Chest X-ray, AP view. Patient: 18 years old, sex F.
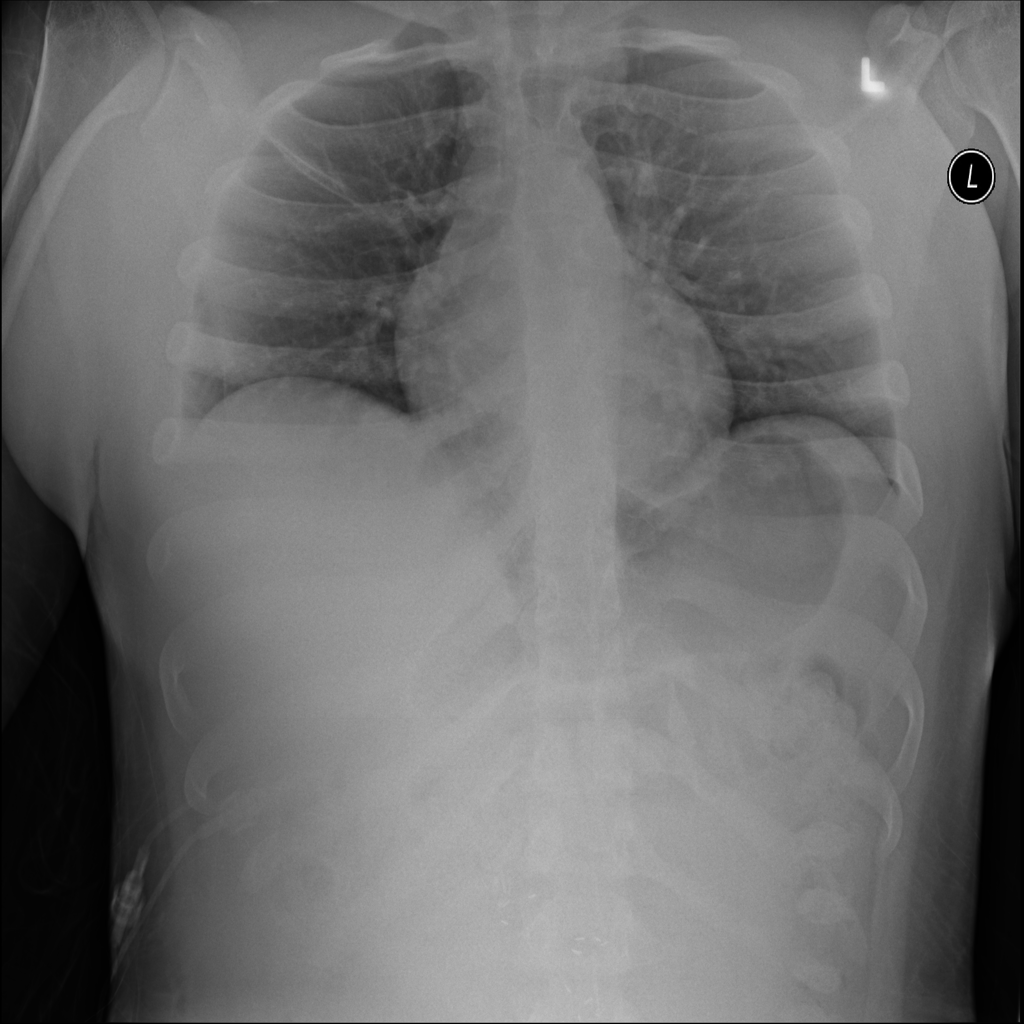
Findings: Atelectasis